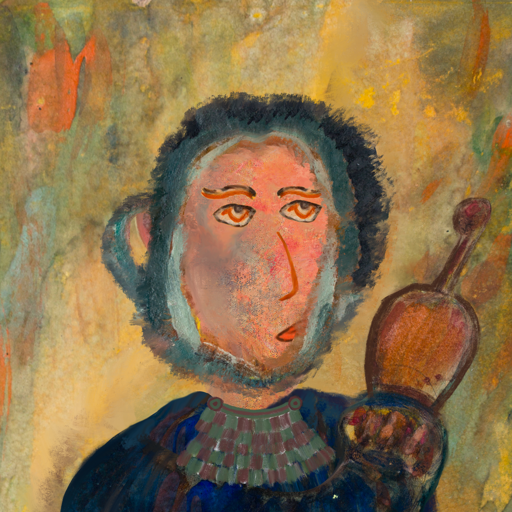
Background: Comrade, Head And Neck Side: Irani, Face Side: Experience, Bust: Pipe, Hair Side: Boggyland, Head Accessory: Blank, Second Necklace: After_Raid, Necklace: Blank, Baby: Blank